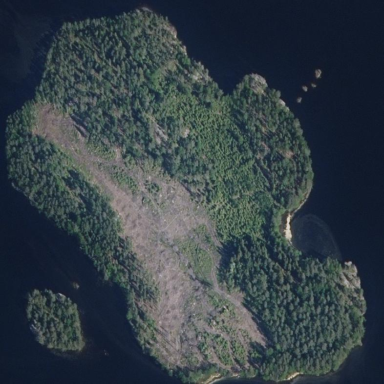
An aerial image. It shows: Islet covered in needle-leaved woodland.